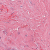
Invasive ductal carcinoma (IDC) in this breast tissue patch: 0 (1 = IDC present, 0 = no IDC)